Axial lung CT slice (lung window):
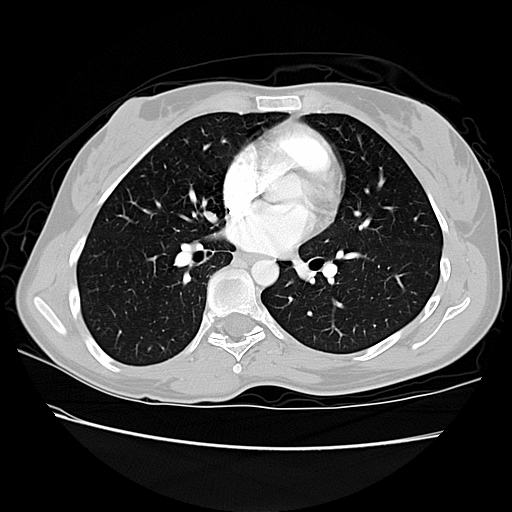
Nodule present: no